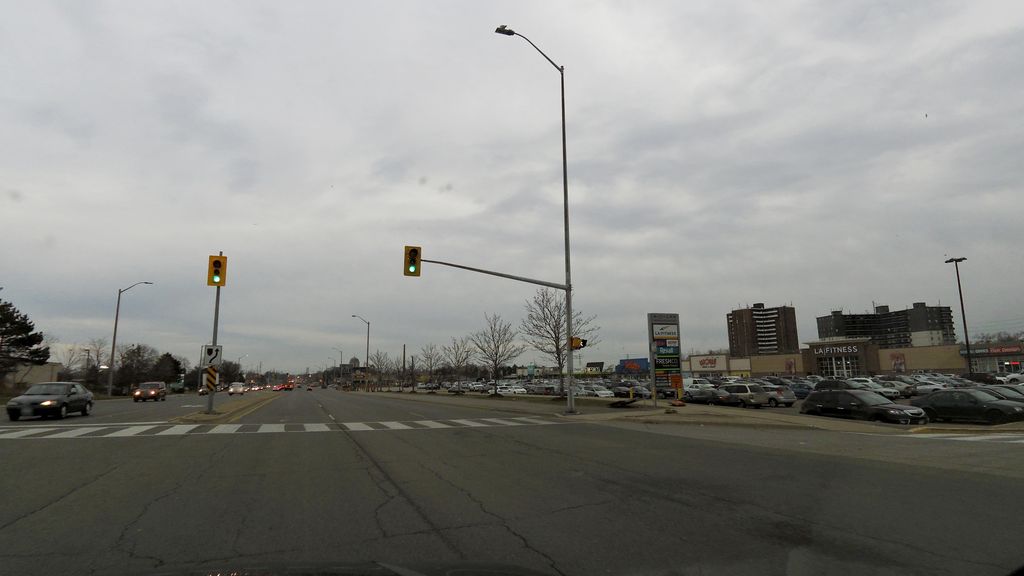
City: toronto